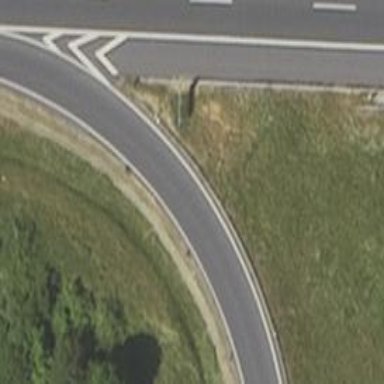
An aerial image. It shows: Asphalt motorway link.